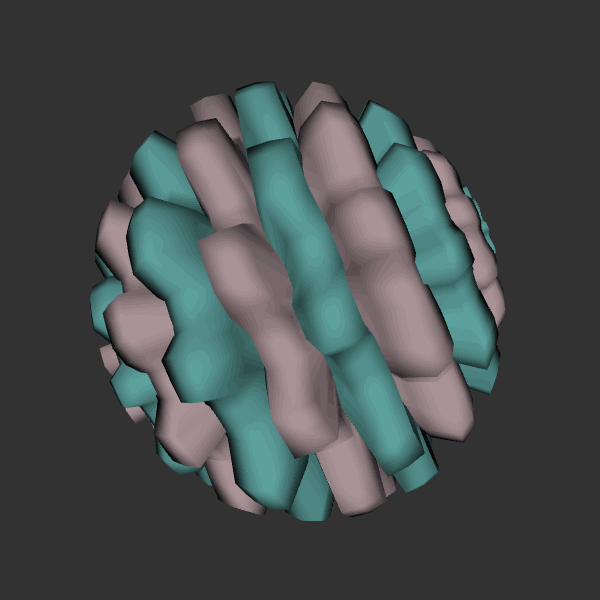
Background: dark